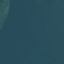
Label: SeaLake